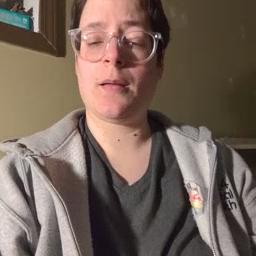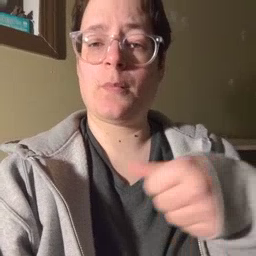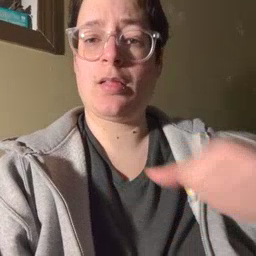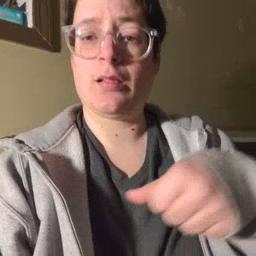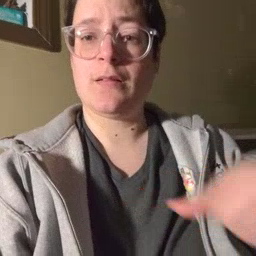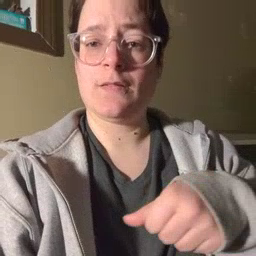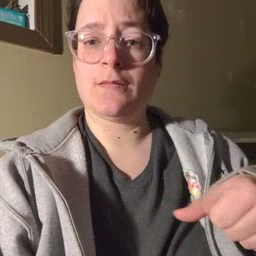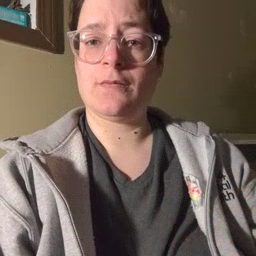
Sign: puzzle